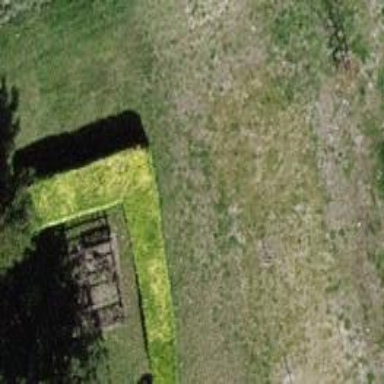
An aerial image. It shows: Hedge barrier.